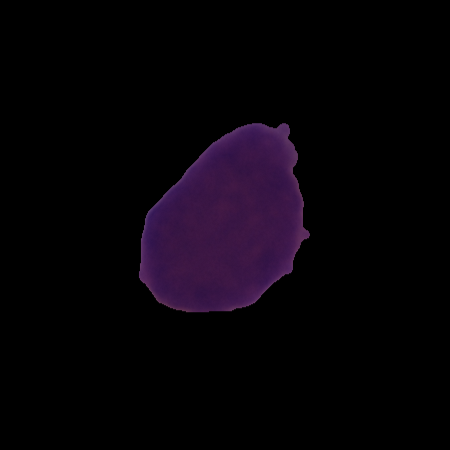
Label: healthy